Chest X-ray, PA view. Patient: 52 years old, sex F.
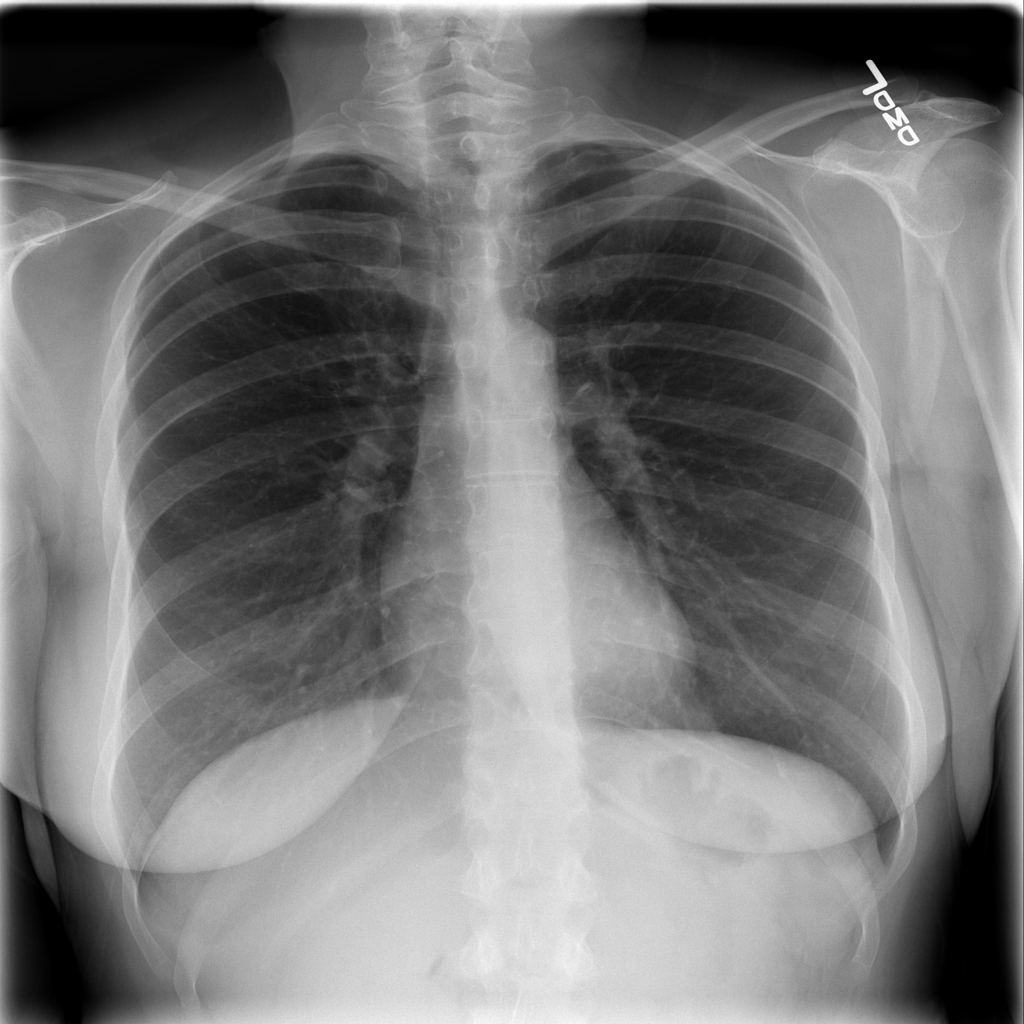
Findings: No Finding